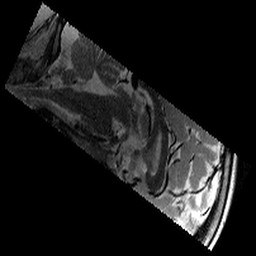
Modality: T2w
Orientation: sagittal
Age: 10
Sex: female
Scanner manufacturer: siemens
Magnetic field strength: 3 T
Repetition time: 9.23 s
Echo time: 0.067 s